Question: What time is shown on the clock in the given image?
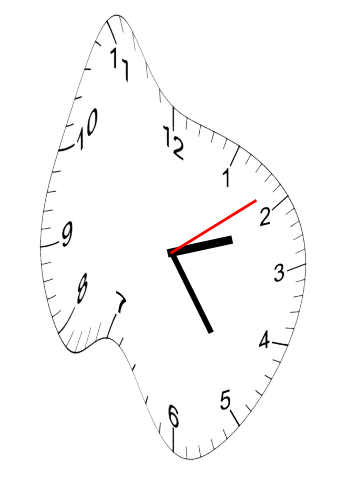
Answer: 02:24:09